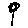
Label: flower